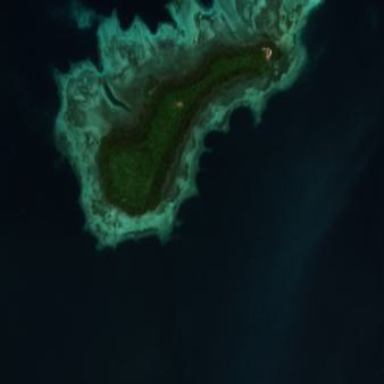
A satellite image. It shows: Islet located along the natural coastline.